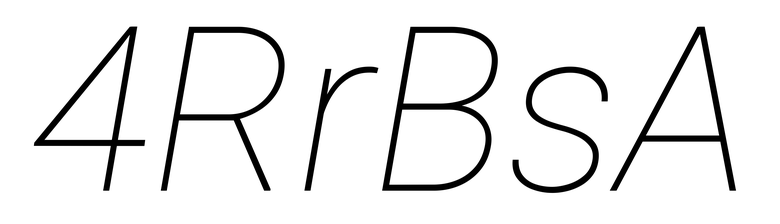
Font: Roboto-Italic_Thin_Italic